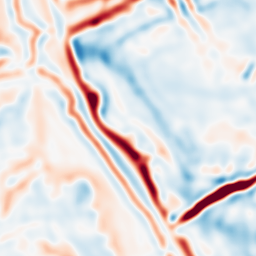
Category: multiscale
Decomposition family: log
Decomposition parameters: sigma: 5
Upsampling method: sinc_hamming
Upsampling parameters: scale: 2
kernel_size: 4
Upsampling scale: 2